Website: lowes
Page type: customer-info-address
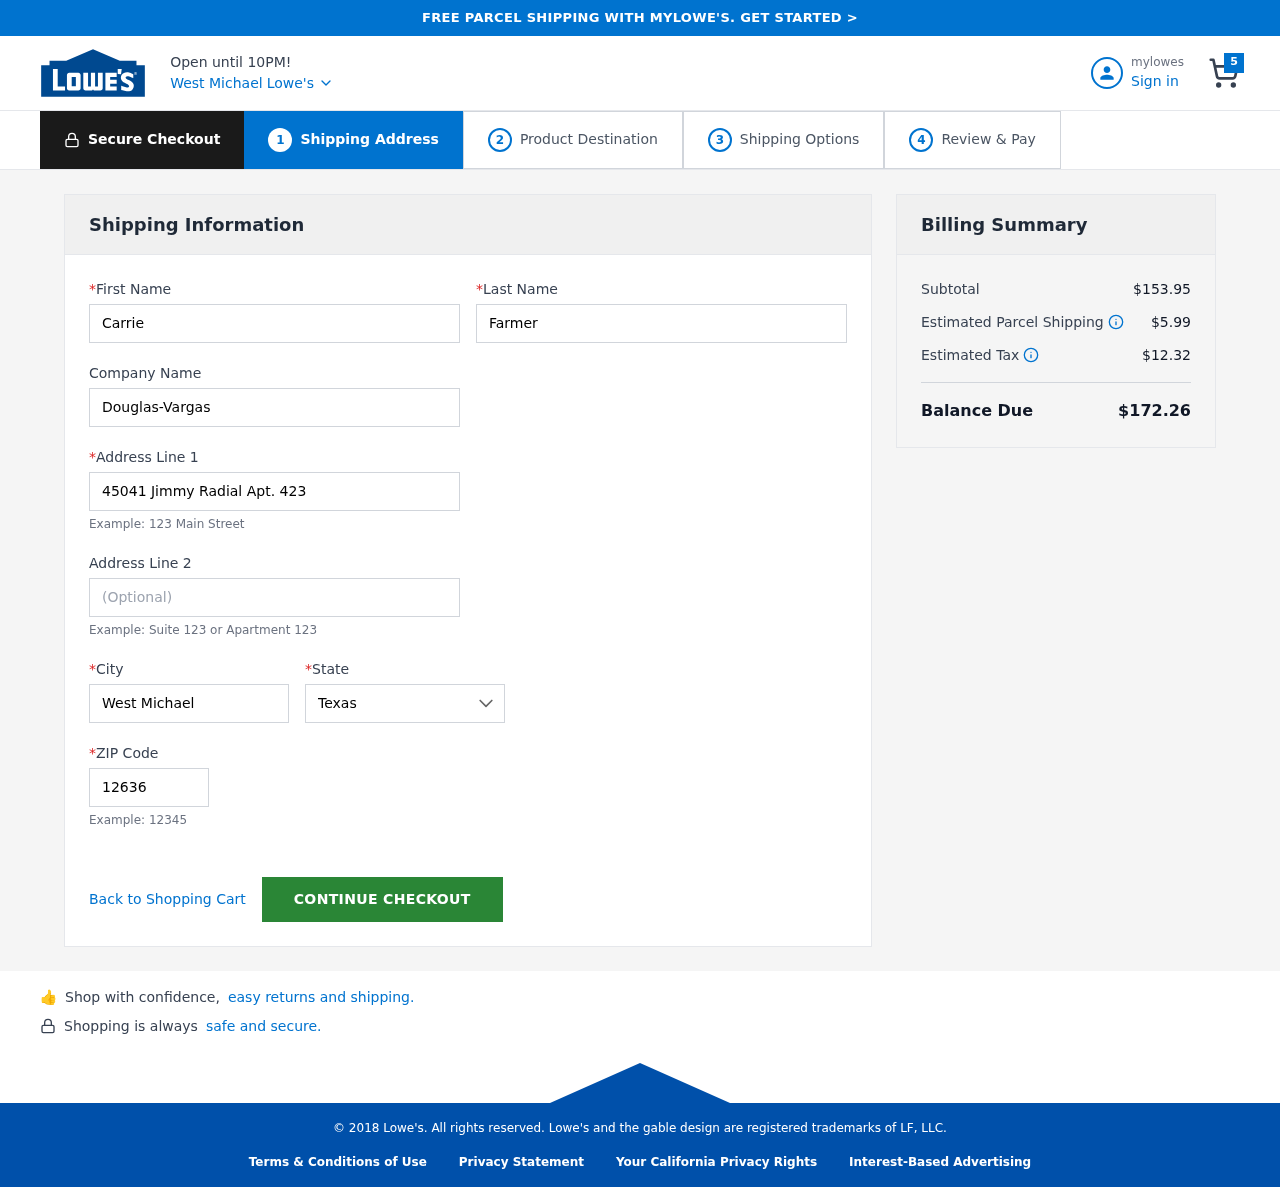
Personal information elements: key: PII_CITY
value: West Michael
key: PII_COMPANY
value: Douglas-Vargas
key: PII_FIRSTNAME
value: Carrie
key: PII_LASTNAME
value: Farmer
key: PII_POSTCODE
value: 12636
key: PII_STATE
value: Texas
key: PII_STREET
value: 45041 Jimmy Radial Apt. 423
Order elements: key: ORDER_NUM_ITEMS
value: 5
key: ORDER_SUBTOTAL
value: $153.95
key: ORDER_SHIPPING_COST
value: $5.99
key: ORDER_TAX
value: $12.32
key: ORDER_TOTAL
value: $172.26